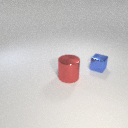
small blue metal cube behind large red metal cylinder